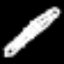
Label: pencil